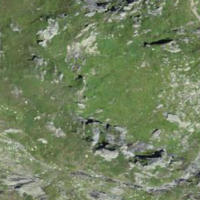
EUNIS habitat code: 26
Species observed at this site:
Campanula barbata
Bartsia alpina